九年级 · 度量几何学
我们都知道蜂巢是很多个正六边形组合来的. 正六边形蜂巢的建筑结构密合度最高、用材最少、空间最大、也最为坚固. 如图, 某蜂巢的房孔是边长为6的正六边形 $A B C D E F$, 若 $\odot O$ 的内接正六边形为正六边形 $A B C D E F$, 则 $B F$ 的长为

( )

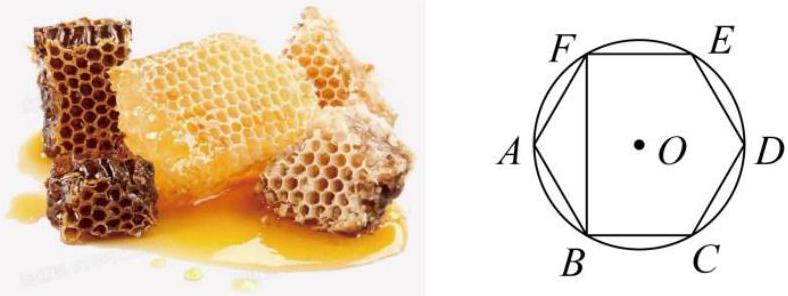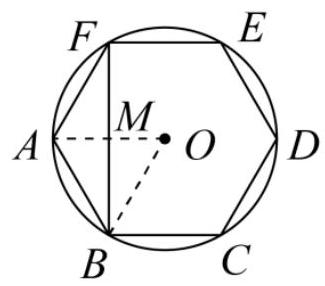
A. 12
B. $6 \sqrt{2}$
C. $6 \sqrt{3}$
D. $12 \sqrt{3}$

第 II 卷（非选择题）


答案: C
解析: 【分析】根据题意可得 $A B=A F$, 则 $\overline{A B}=\widehat{A F}$, 再根据平分弧的直径垂直平分这条弧所对的弦可得 $\angle O M B=90^{\circ}, B M=F M=\frac{1}{2} B F$, 再根据 $O A=O B, \angle A O B=60^{\circ}$ 可得 $\triangle O A B$ 是等边三角形, 则 $O B=A B=6$, 最后结合三角函数即可求解.

【详解】解: 连接 $O A$, 交 $B F$ 于点 $M$, 连接 $O B$,

$\because$ 六边形 $A B C D E F$ 是 $\odot O$ 的内接正六边形,

$\therefore A B=A F, \quad \angle A O B=\frac{1}{6} \times 360^{\circ}=60^{\circ}$,

$\therefore \widehat{A B}=\widehat{A F}$,

$\because O A$ 经过圆心 $O$,

$\therefore O A=B F, \quad B M=F M=\frac{1}{2} B F$,

$\therefore \angle O M B=90^{\circ}$,

$\because O A=O B, \angle A O B=60^{\circ}$,

$\therefore \triangle O A B$ 是等边三角形,

$\therefore O B=A B=6$,

$\because$ 在 Rt $\triangle O B M$ 中, $\angle O M B=90^{\circ}, \angle A O B=60^{\circ}, \sin \angle A O B=\frac{B M}{O B}$,

$\therefore B M=O B \bullet \sin 60^{\circ}=6 \times \frac{\sqrt{3}}{2}=3 \sqrt{3}$,

$\therefore B F=2 B M=2 \times 3 \sqrt{3}=6 \sqrt{3}$,

故选 $C$.

【点睛】本题考查了等边三角形的判定和性质、三角函数综合和圆周角定理, 灵活运用所学知识求解是解决本题的关键.